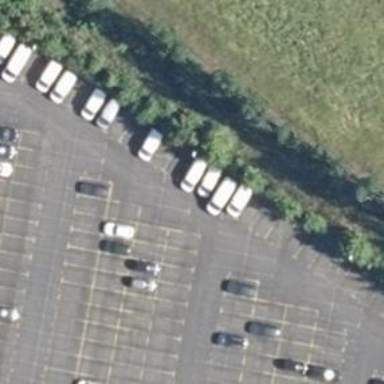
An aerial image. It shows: Parking aisle designated as service road.